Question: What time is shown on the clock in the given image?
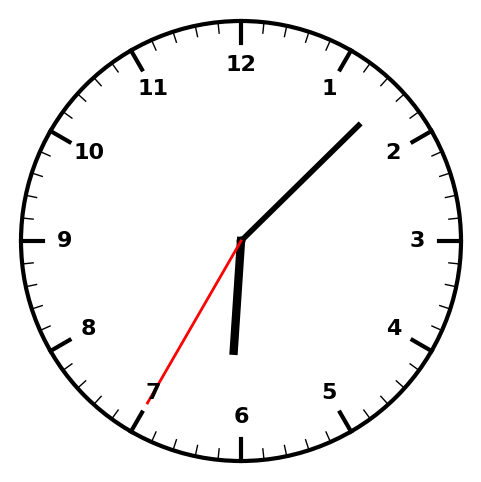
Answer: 06:07:35